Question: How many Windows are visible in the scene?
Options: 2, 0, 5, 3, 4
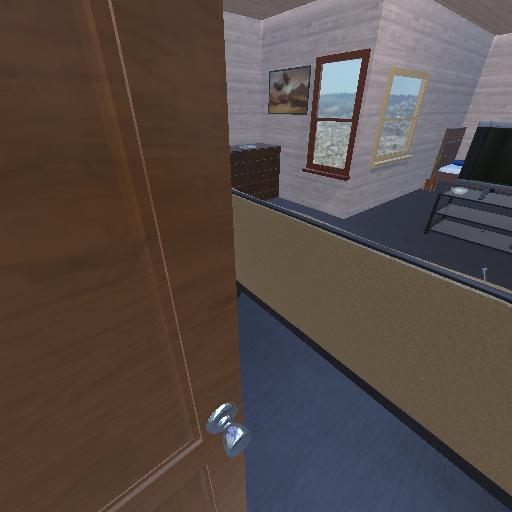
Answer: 2